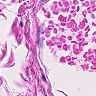
Metastatic tissue present: no